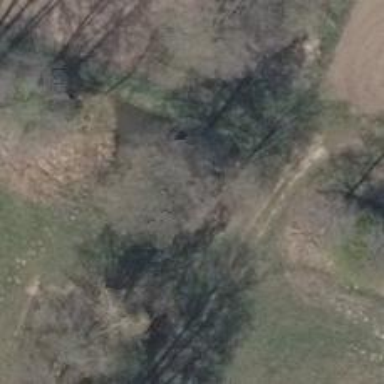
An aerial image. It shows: Culvert tunnel.